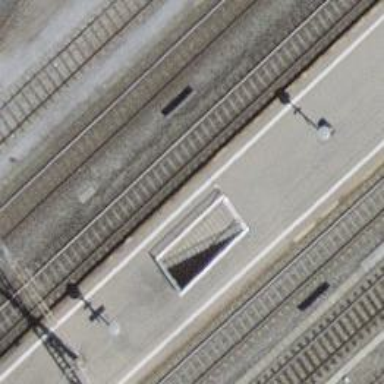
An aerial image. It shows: Platform edge at railway station.